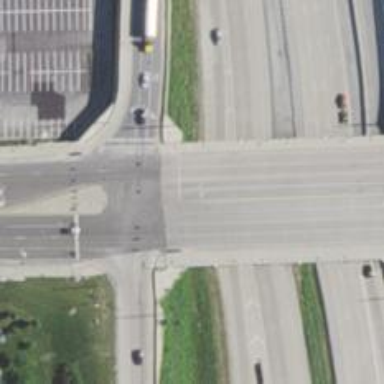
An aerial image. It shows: Crossing on the cycleway.